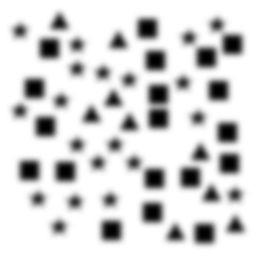
Squares: 19
Triangles: 9
Stars: 20
Total shapes: 48